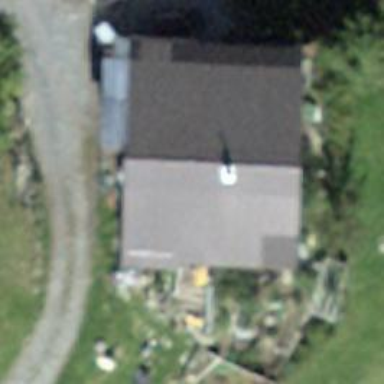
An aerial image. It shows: Farm building.